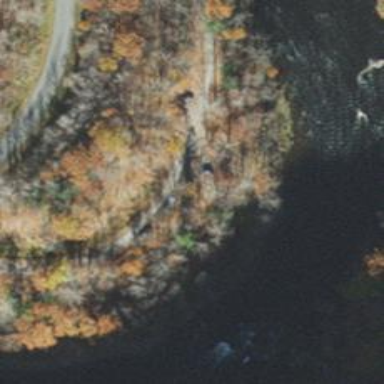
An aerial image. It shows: Path for whitewater portage.